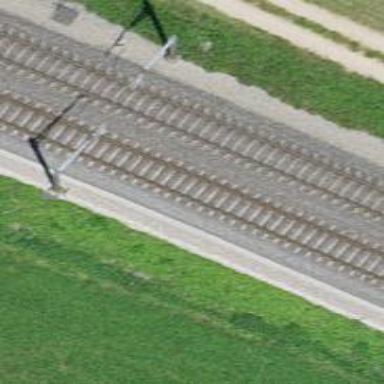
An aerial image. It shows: Single-track electrified railway with contact line.